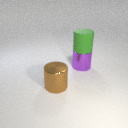
large purple metal cylinder below large green rubber cylinder